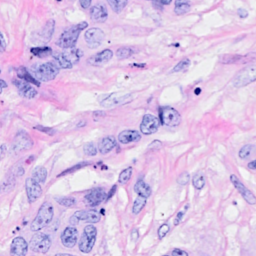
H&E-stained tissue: Breast